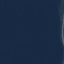
Label: SeaLake